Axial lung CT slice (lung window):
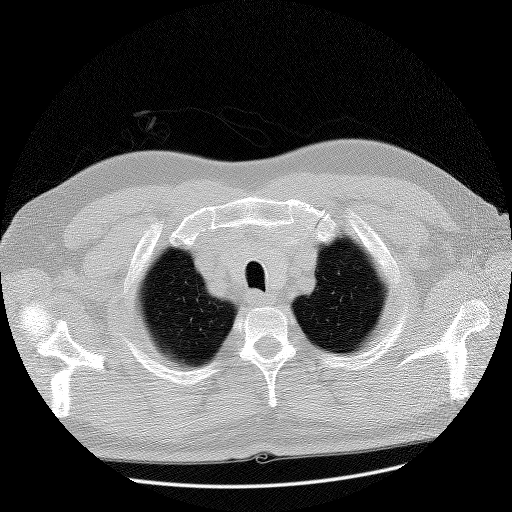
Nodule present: no